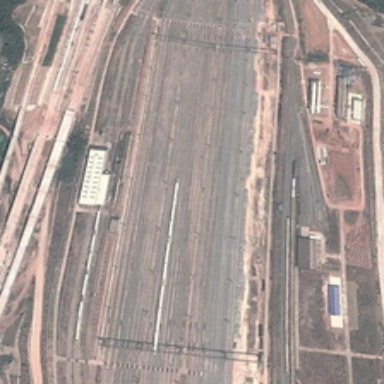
Some train tracks are on the barren land .